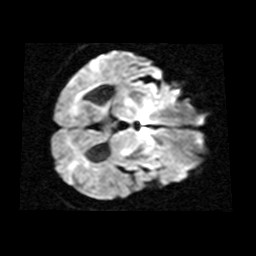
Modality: TRACE
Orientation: axial
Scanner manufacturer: siemens
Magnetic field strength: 1.5 T
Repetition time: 8.1 s
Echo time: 0.119 s